Field crop: tomato
Growth stage: 1
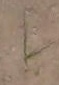
Species: cyperus